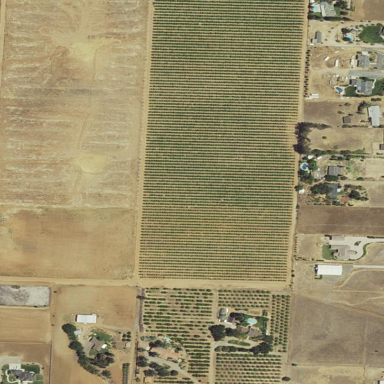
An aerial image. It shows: Orange orchard with rows of orange trees.